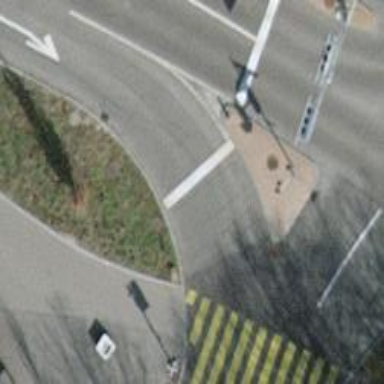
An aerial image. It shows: Secondary link road with asphalt surface.